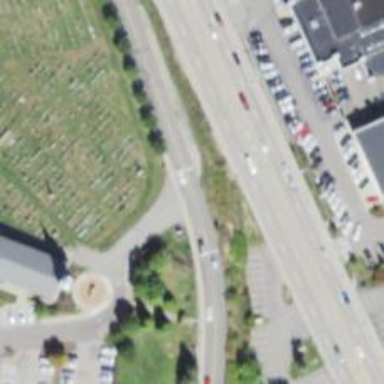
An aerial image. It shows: Tertiary road with asphalt surface and sidewalk on the left.